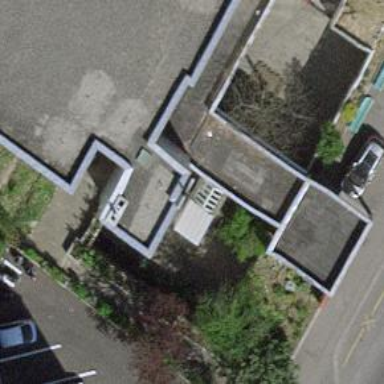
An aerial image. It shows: View of roof of building.